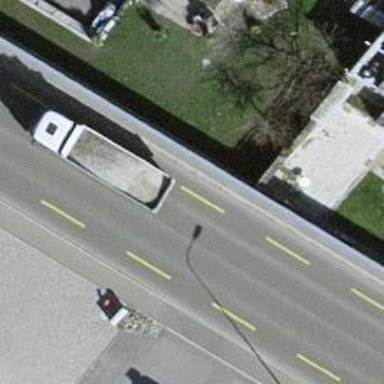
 featuring both sidewalks and advisory cycle lane."